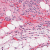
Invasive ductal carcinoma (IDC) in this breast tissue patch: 1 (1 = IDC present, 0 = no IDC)